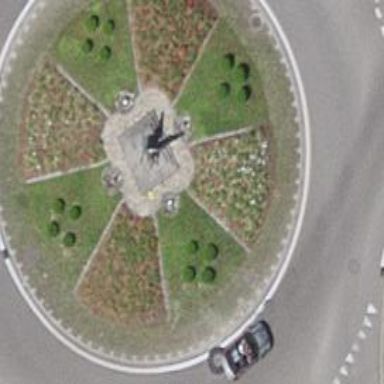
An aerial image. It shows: Statue is featured in the image.